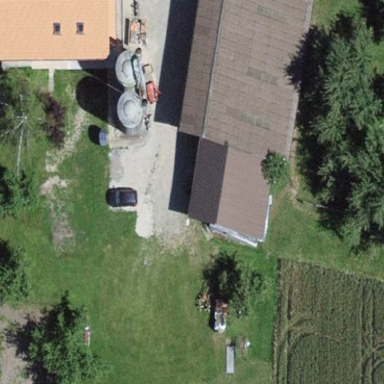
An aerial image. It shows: Shed building.